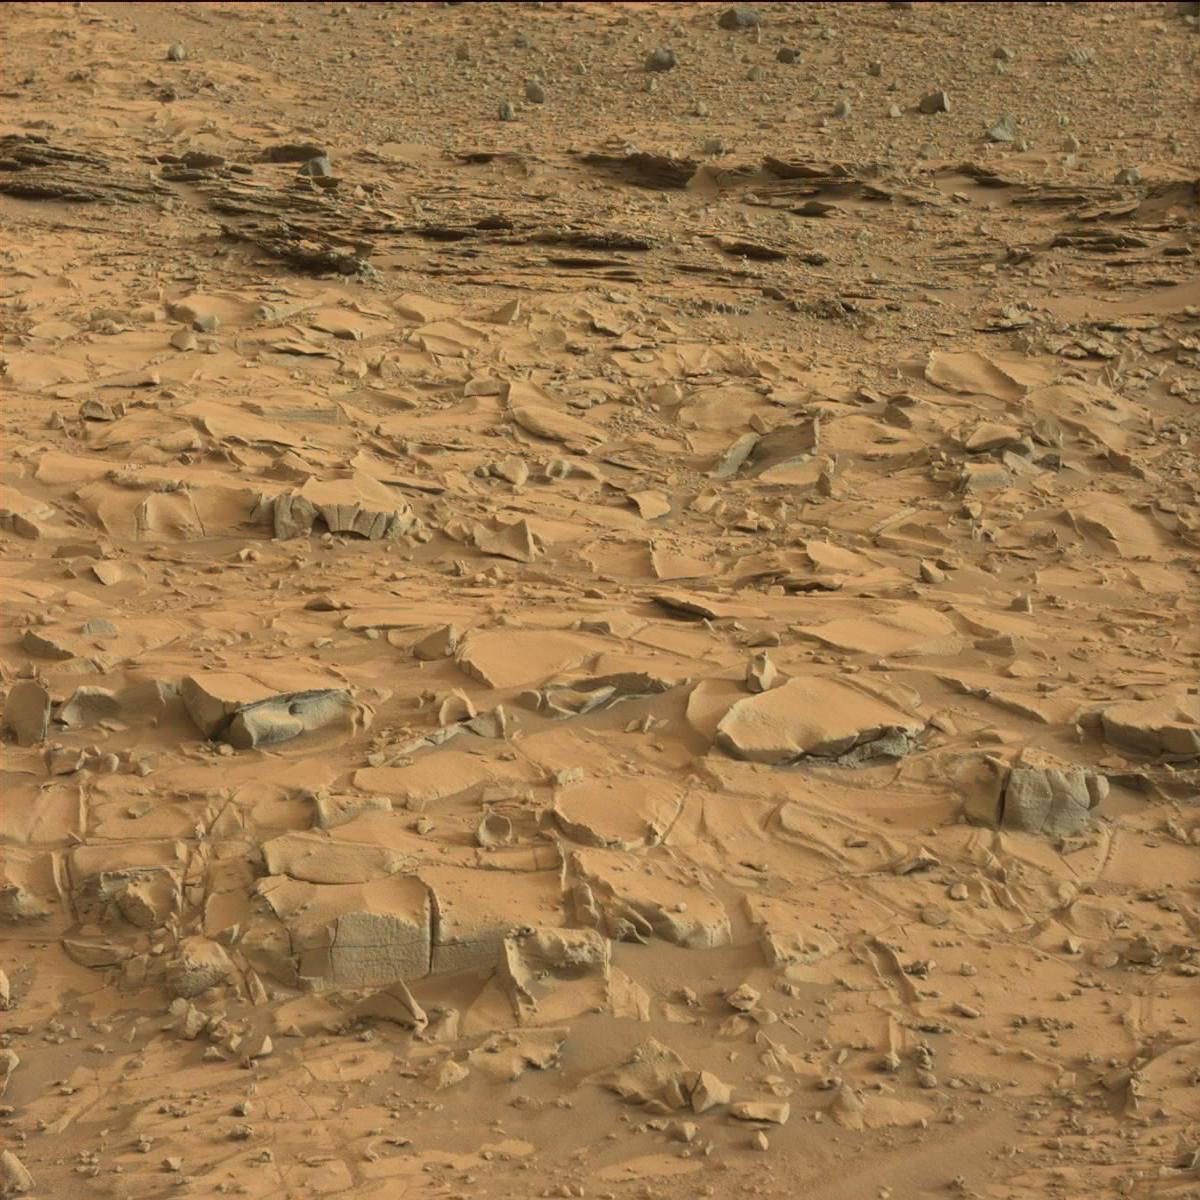
Terrain classes present: Bedrock, Sand / Soil